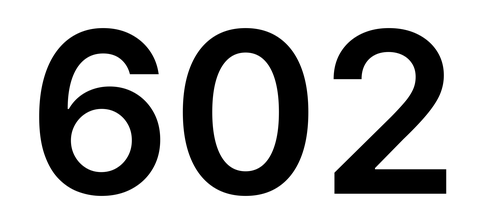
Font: Inter_SemiBold